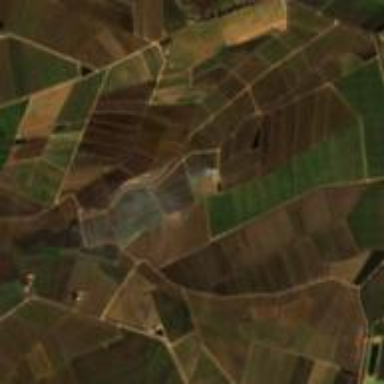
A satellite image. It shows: Farmland used for cultivating rice and maize crops.